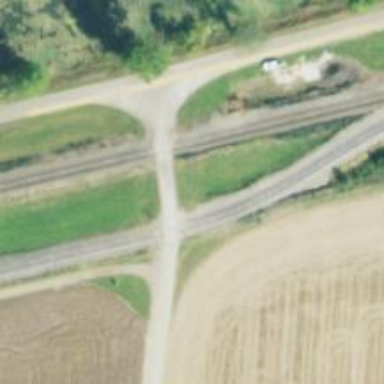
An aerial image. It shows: Level crossing along the railway.